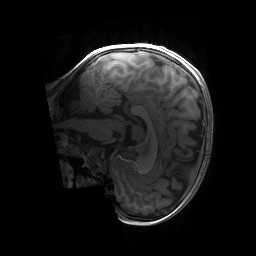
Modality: T1w
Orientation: sagittal
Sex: male
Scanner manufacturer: siemens
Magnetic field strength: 3 T
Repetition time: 1.9 s
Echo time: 0.00243 s